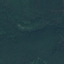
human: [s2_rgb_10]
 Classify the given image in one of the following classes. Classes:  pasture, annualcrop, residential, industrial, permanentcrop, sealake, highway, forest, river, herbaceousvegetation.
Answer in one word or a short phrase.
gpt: Forest